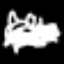
Label: frog